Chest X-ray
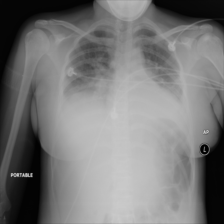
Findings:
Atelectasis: negative
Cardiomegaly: negative
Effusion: positive
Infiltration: negative
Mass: negative
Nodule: negative
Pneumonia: negative
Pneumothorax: negative
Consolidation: negative
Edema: negative
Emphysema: negative
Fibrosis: negative
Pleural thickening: negative
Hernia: negative